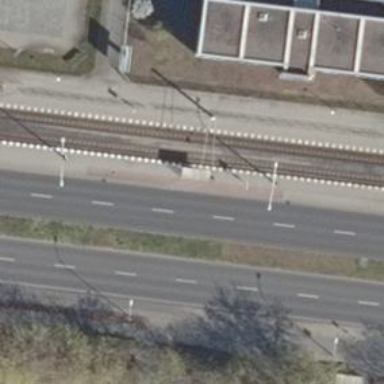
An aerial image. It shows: Tram stop position for public transport.